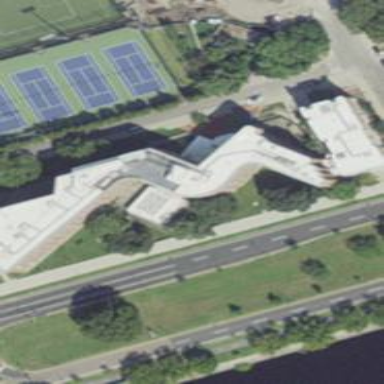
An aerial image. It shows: Dormitory building with white roof.